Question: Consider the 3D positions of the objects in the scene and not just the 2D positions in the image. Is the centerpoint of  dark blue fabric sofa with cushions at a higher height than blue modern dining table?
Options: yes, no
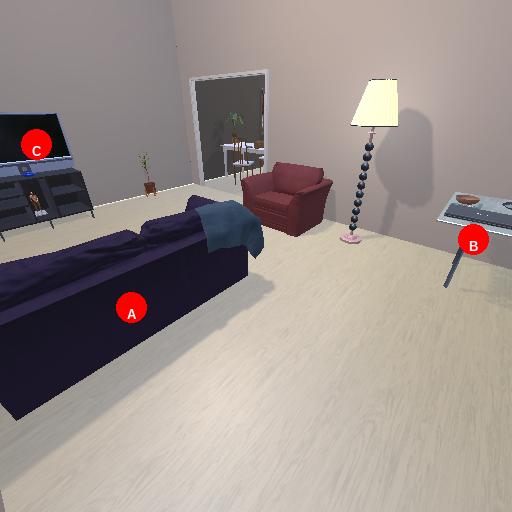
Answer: yes